Field crop: tomato
Growth stage: 1
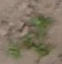
Species: portulaca